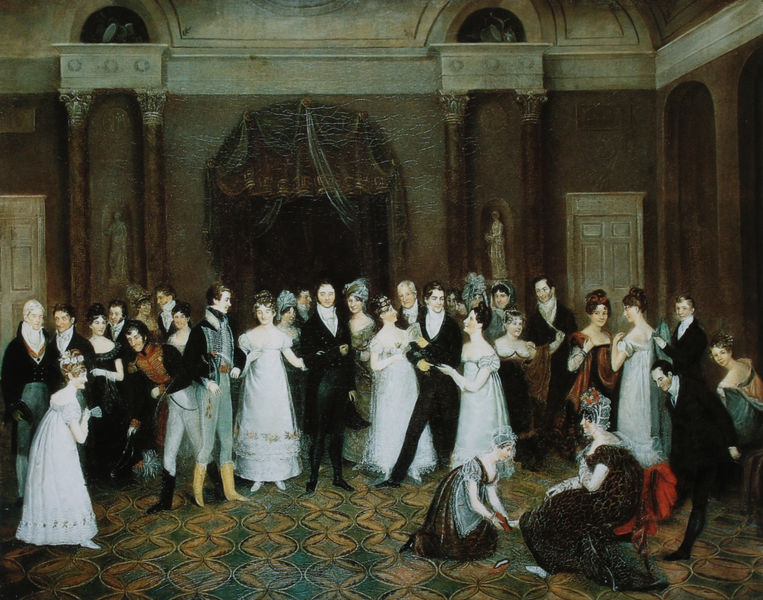
Titel: Garderobe der Clifton Assembly Rooms
Künstler: Rolinda Sharples
Standort: Bristol
Institution: City Museum and Art Gallery
Schlagwörter: dunkel, gemälde, gruppe, mann, weiß, frauen, gelb, grün, menschen, sitzen, abend, braun, damen, elegant, frau, frisuren, kleid, kleider, marmor, männer, raum, schwarz, stuhl, säule, säulen, tür, zimmer, dame, gebäude, rot, ball, fest, gesellschaft, haube, herren, muster, party, tanz, anzug, anzüge, feier, hemd, hose, diener, dienerin, spitze, bildnis, gruppenbildnis, vorhang, boden, reich, paar, bühne, tanzen, england, seide, vornehm, kinder, skulptur, statue, schürze, füße, magd, schrank, bogen, türen, parkett, schuhe, türe, saal, frack, salon, vergnügen, anprobe, halle, bögen, schwarze, eingang, palast, jugend, uniform, knien, stiefel, schuh, kranz, kapitelle, biedermeier, gesims, skulpturen, statuen, weiße, residenz, knieend, empfang, verbeugen, baldachin, hochzeit, königin, empire, paare, festsaal, ballsaal, judas, wiener kongress, fracks, kavaliere, aschenputtel, matrone, abendgarderobe, aufforderung zum tanz, tanzfest, parkerr, anuüge, blassgrün, schuhputzerin, austen, tanzu, empfng, regency, wechseln#, gsellschaft, säiulen